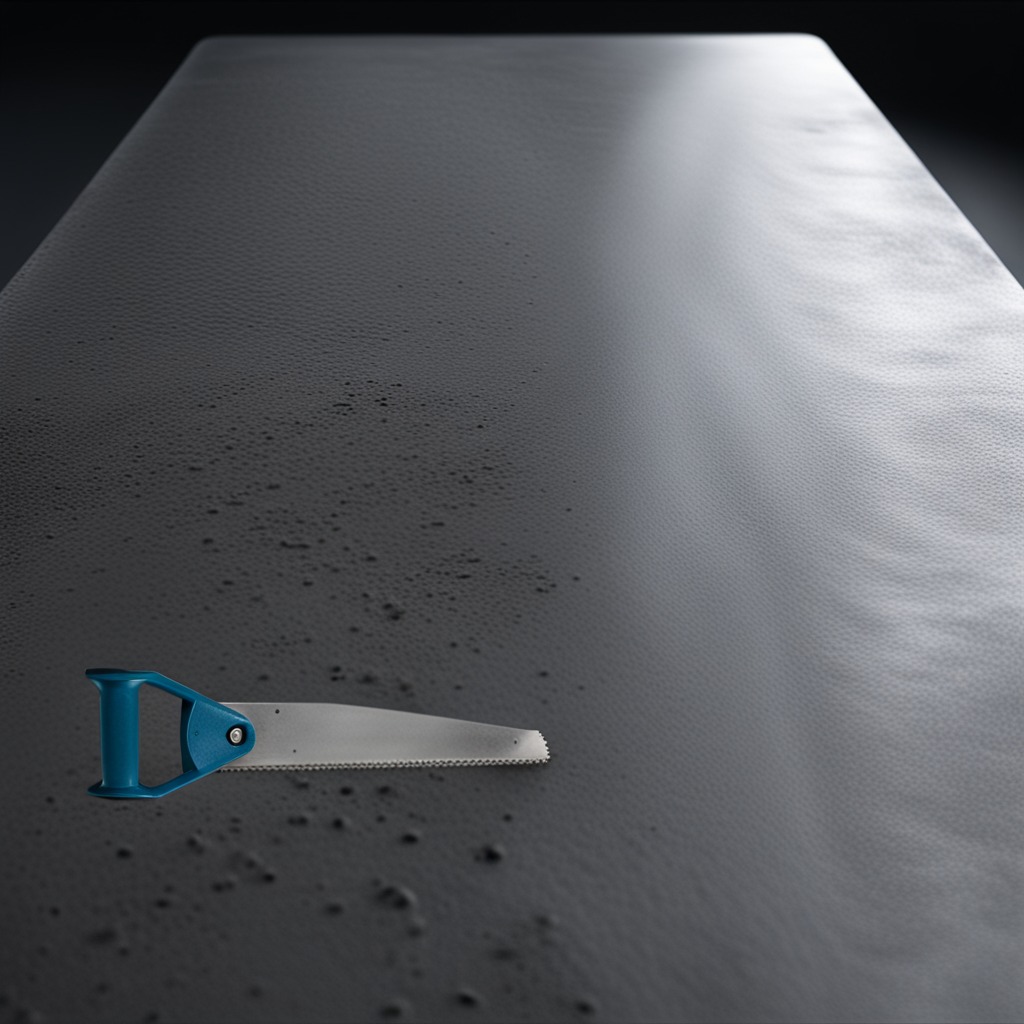
A handheld metal saw lies on a clean granite table inside a workshop at night.